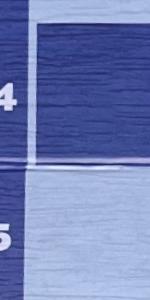
Label: Empty